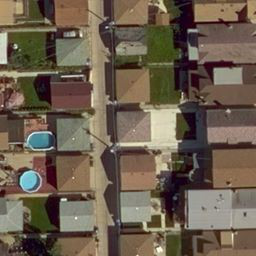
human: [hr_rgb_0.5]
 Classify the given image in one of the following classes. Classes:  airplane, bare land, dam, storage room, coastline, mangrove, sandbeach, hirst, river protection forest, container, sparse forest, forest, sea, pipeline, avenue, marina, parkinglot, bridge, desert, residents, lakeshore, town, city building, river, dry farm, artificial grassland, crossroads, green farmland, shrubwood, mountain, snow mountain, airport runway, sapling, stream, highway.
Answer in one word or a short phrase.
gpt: residents